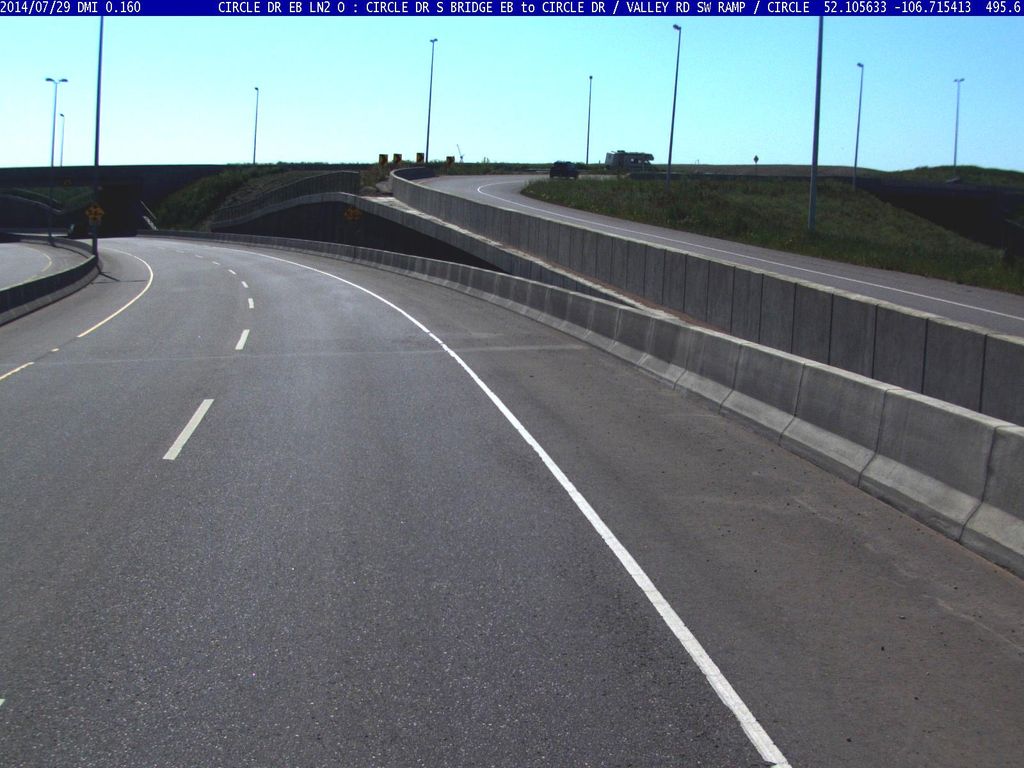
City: saskatoon